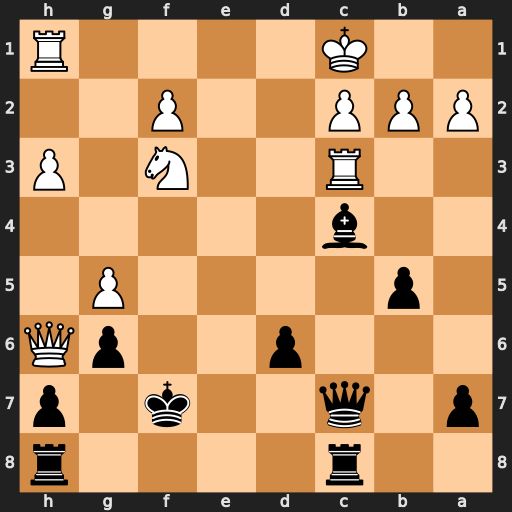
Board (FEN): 2r4r/p1q2k1p/3p2pQ/1p4P1/2b5/2R2N1P/PPP2P2/2K4R
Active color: b
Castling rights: -
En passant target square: -
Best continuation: b4 Re3 Bd5 Nd4 Bxh1